Question: When I try and pass data to my view from a controller using ViewData I get the error in the title, when referencing the ViewData property in my view
I am using the Razor View engine, there are several posts around related to this, but they seem to be relevant to web forms implementations
I suspect there is an issue with how Razor is referenced: my config file has a number of warnings:

Those type references are warning : Invalid Module Qualification: Unable to resolve assembly System.Web.WebPages.Razor
The generic MVC stuff is working ok (using only Model references) but trying to access ViewData - no luck
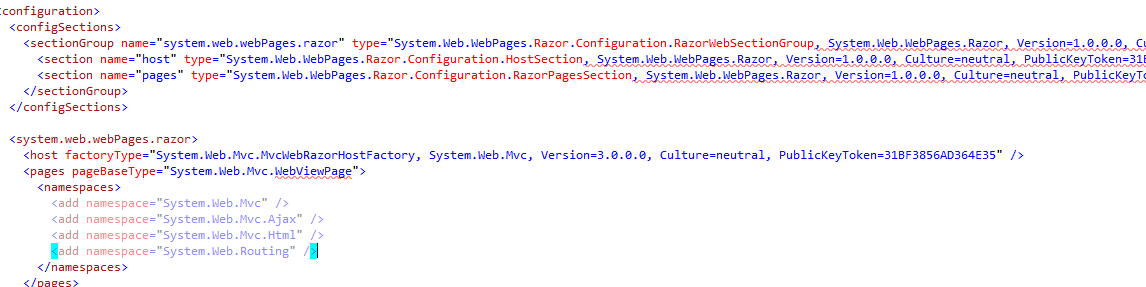
Answer: In MVC3 ViewBag has been added. It's just the dynamic wrapper around the ViewData. Now you can use something like that :
'''
ViewBag.Title = "Test";
'''
One of the cool benefits of using ViewBag over ViewData is we don't have to cast ViewBag.Date to DateTime, ViewBag.Post to Post, and ViewBag.Tags to a string array before using them as such. This cuts down on the noise in the view.
But as Darin said in the comment it's best to use a strongly typed views.
Errors you're getting in web.config are not related to that. However I'm not sure what's the exact cause for these errors but it seems that it doesn't affect the application run.